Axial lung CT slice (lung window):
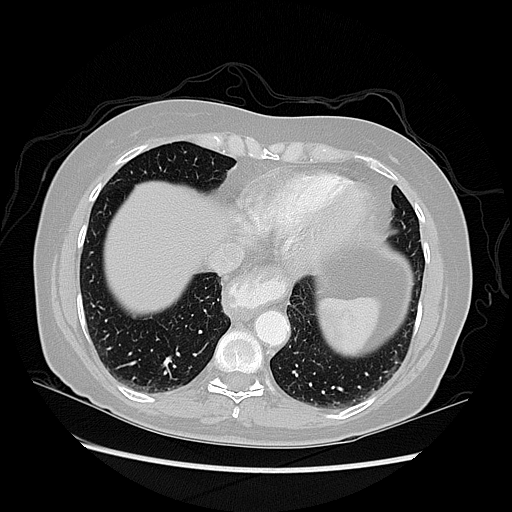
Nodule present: no